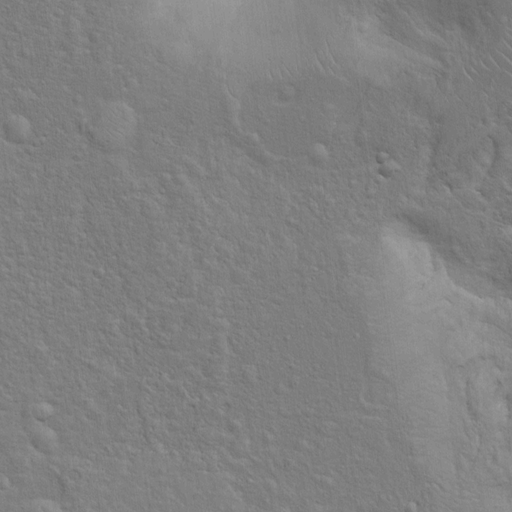
Objects detected: cone, cone